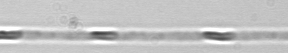
Label: Leptocylindrus